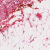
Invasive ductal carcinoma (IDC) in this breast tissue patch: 0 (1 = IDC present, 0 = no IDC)